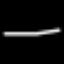
Label: line